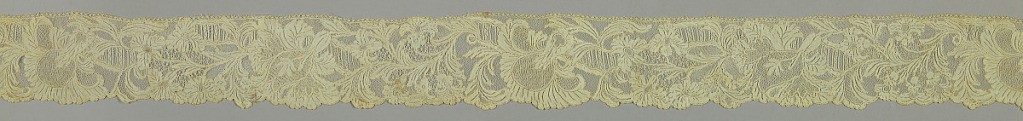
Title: Band
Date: mid-18th century
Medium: linen Technique: needle lace with ground of loop and twist with twist return
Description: Border with striped serpentine band interspersed by floral and foliated forms at intervals.